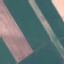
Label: AnnualCrop